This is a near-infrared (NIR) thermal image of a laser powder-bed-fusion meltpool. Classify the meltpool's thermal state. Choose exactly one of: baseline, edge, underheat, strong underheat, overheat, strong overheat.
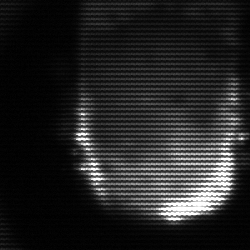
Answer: baseline